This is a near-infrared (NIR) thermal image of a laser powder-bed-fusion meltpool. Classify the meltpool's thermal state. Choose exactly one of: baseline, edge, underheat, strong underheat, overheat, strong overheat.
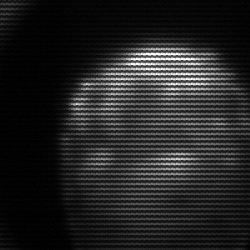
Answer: edge